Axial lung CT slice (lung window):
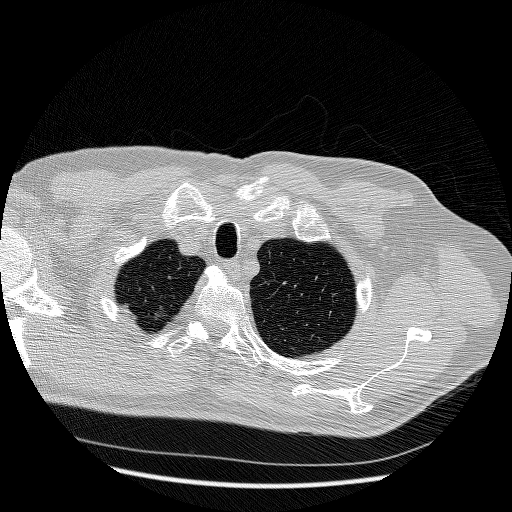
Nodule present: no